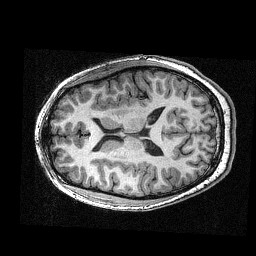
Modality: T1w
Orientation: axial
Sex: female